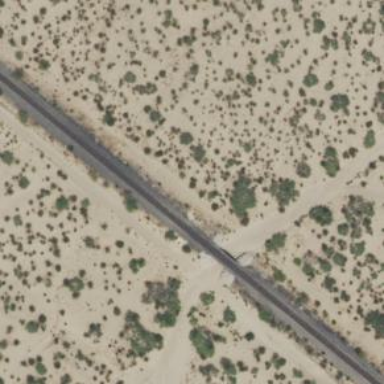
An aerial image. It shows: Railway track.